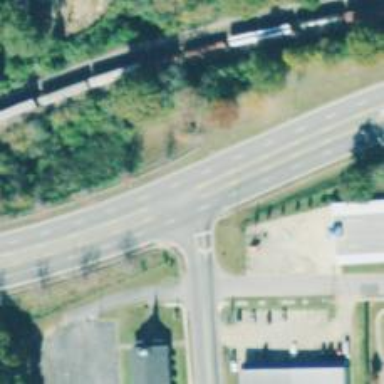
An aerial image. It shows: Asphalt road classified as trunk highway.